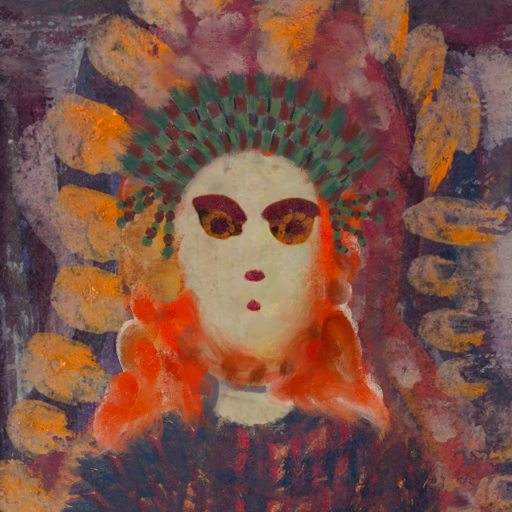
Background: Doll, Head And Neck Front: Hill_Girl, Face Front: Doll, Bust: In_The_Sun, Hair Front: Rupkatha, Head Accessory: After_Raid_Crown, Second Necklace: Blank, Necklace: Blank, Baby: Blank